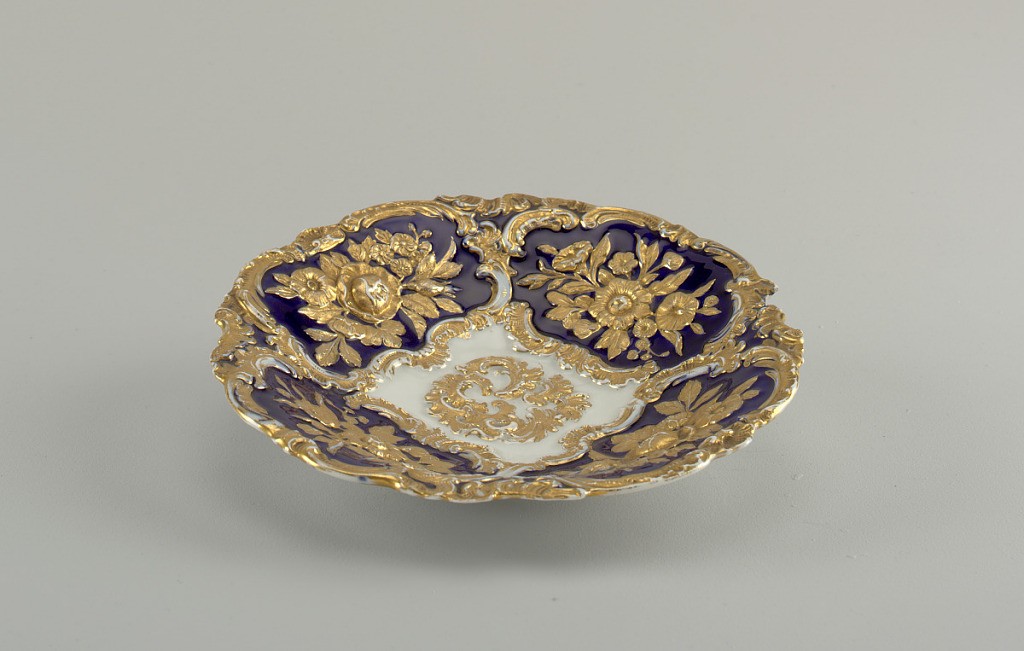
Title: Dessert Dish
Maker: Meissen Porcelain Manufactory, German, active from 1710 to the present
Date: mid- 19th century
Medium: hard paste porcelain, vitreous enamel, gold
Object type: dish
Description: Dark blue ground with gilded floral relief ornament.